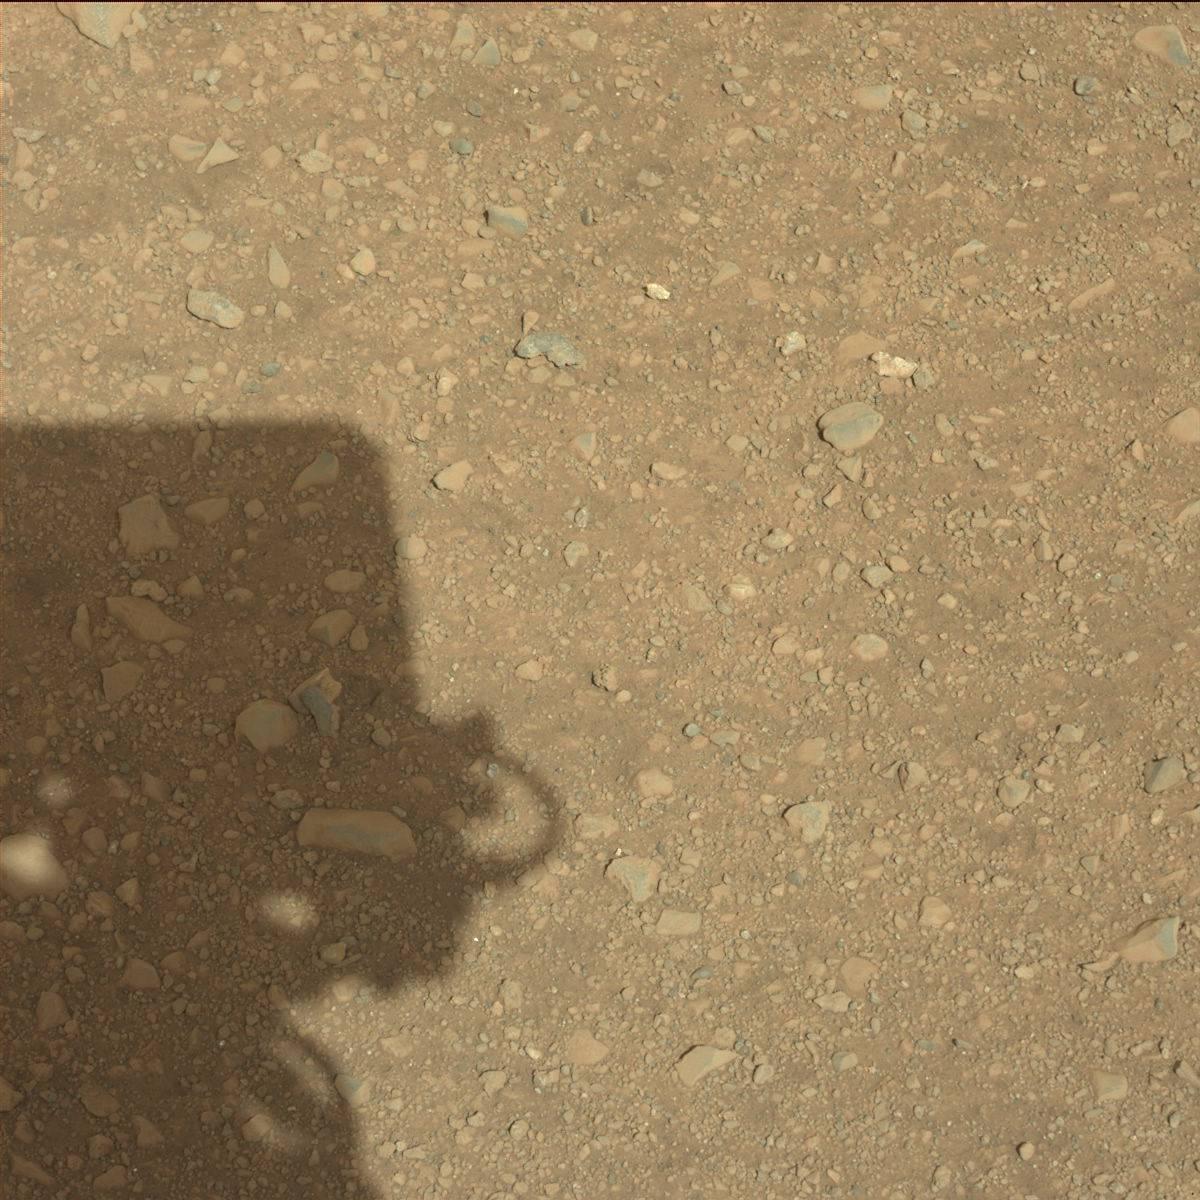
Terrain classes present: Bedrock, Rock, Sand / Soil